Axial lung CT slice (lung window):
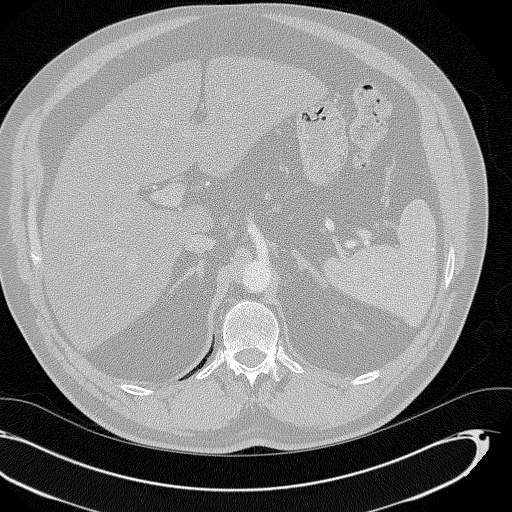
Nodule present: no